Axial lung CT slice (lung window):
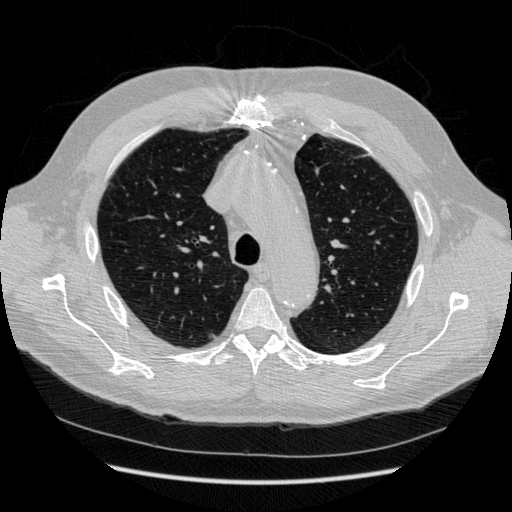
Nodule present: yes
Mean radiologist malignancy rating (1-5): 2